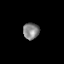
Tissue: skin
Cell type: Epithelial cells
Senescence score: 0.2547
Nuclear area (px): 260
Mean DAPI intensity: 131.165